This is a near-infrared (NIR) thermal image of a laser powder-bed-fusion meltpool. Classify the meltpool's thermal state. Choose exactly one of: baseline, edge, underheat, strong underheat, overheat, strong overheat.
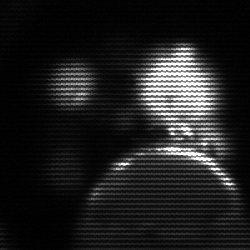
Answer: edge